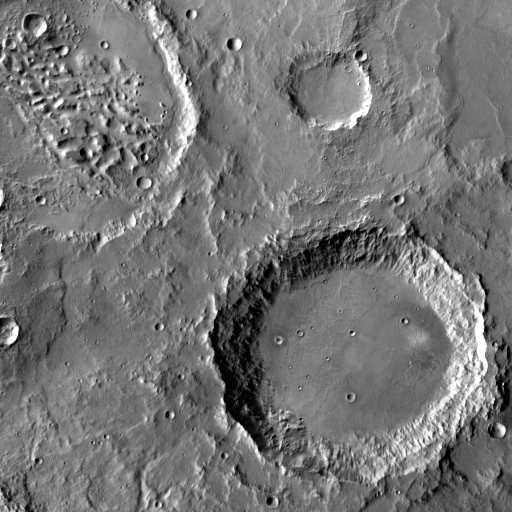
Crater classes present: Background, Other, Layered, Buried